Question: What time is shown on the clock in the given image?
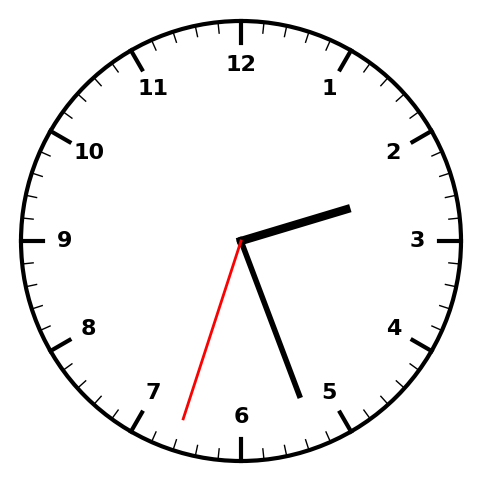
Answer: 02:26:33